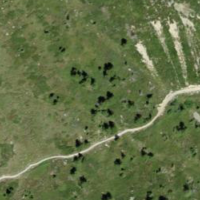
EUNIS habitat code: 23
Species observed at this site:
Campanula barbata